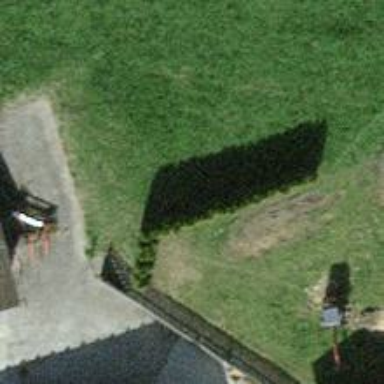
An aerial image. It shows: Hedge barrier.